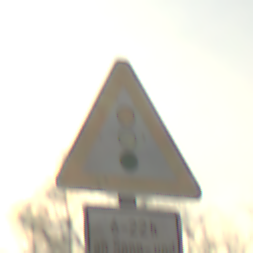
Verkehrszeichen: Lichtzeichenanlage
Zusatzzeichen unten: ZeitangabenMitBeschraenkungAufWochentage4
Umgebung: Outdoor, Suburban
Tageszeit: MorningAfternoon
Wetter: PartlyCloudy
Licht: Natural
Jahreszeit: NotSpecified
Kontrast: HighContrast